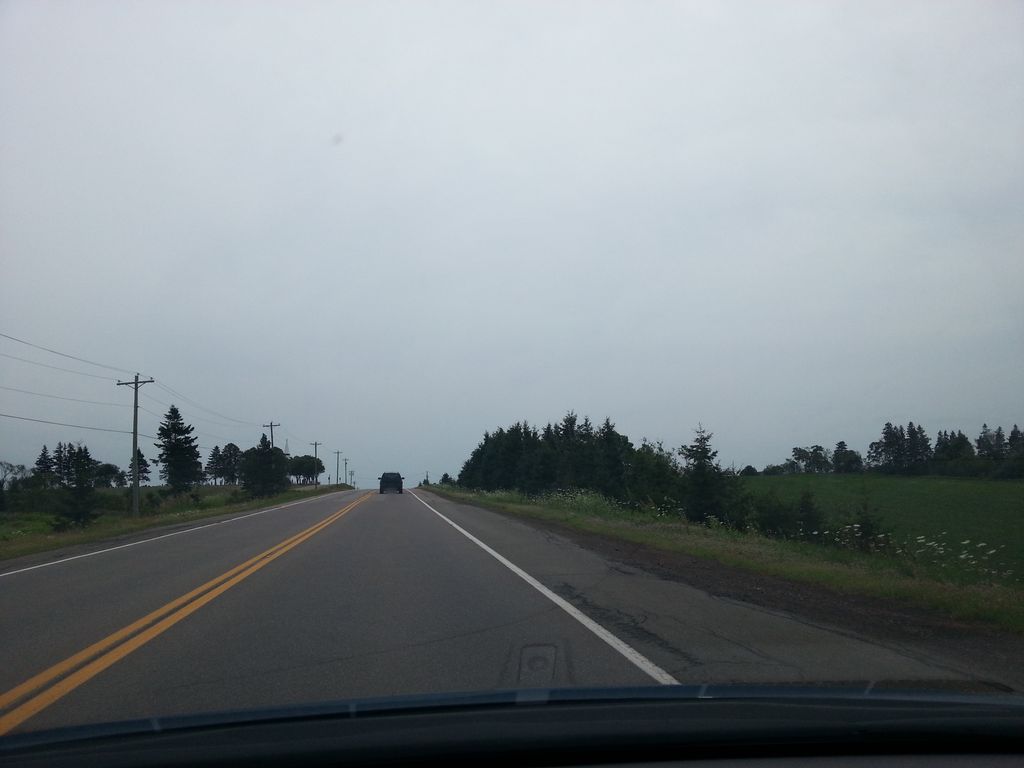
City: charlottetown